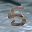
Label: 5